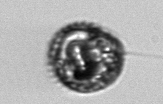
Label: Proterythropsis